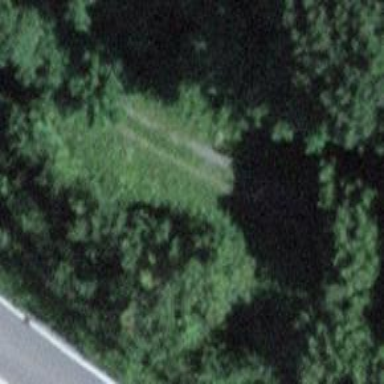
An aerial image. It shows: Unpaved path.